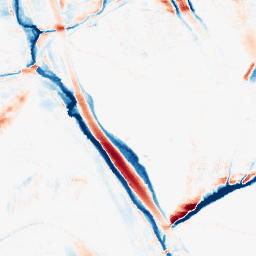
Category: morphological
Decomposition family: morphological_ellipse
Decomposition parameters: operation: average
width: 10
height: 30
Upsampling method: regularized
Upsampling parameters: scale: 4
lambda_reg: 0.01
Upsampling scale: 4